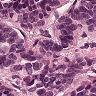
Metastatic tissue present: yes